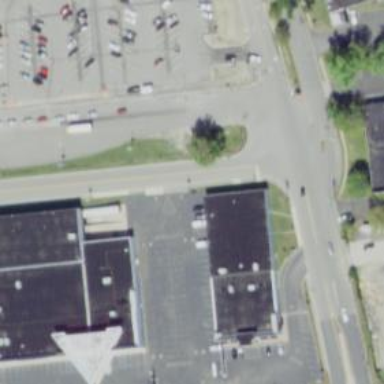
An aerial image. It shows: Building that houses furniture shop.